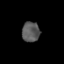
Tissue: prostate
Cell type: Epithelial cells
Senescence score: 0.2939
Nuclear area (px): 350
Mean DAPI intensity: 88.774